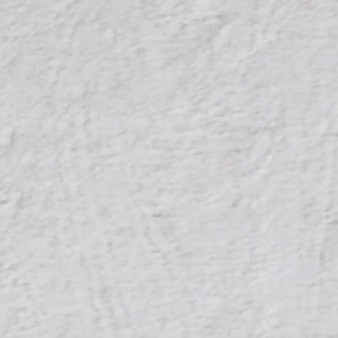
Label: other